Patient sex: M
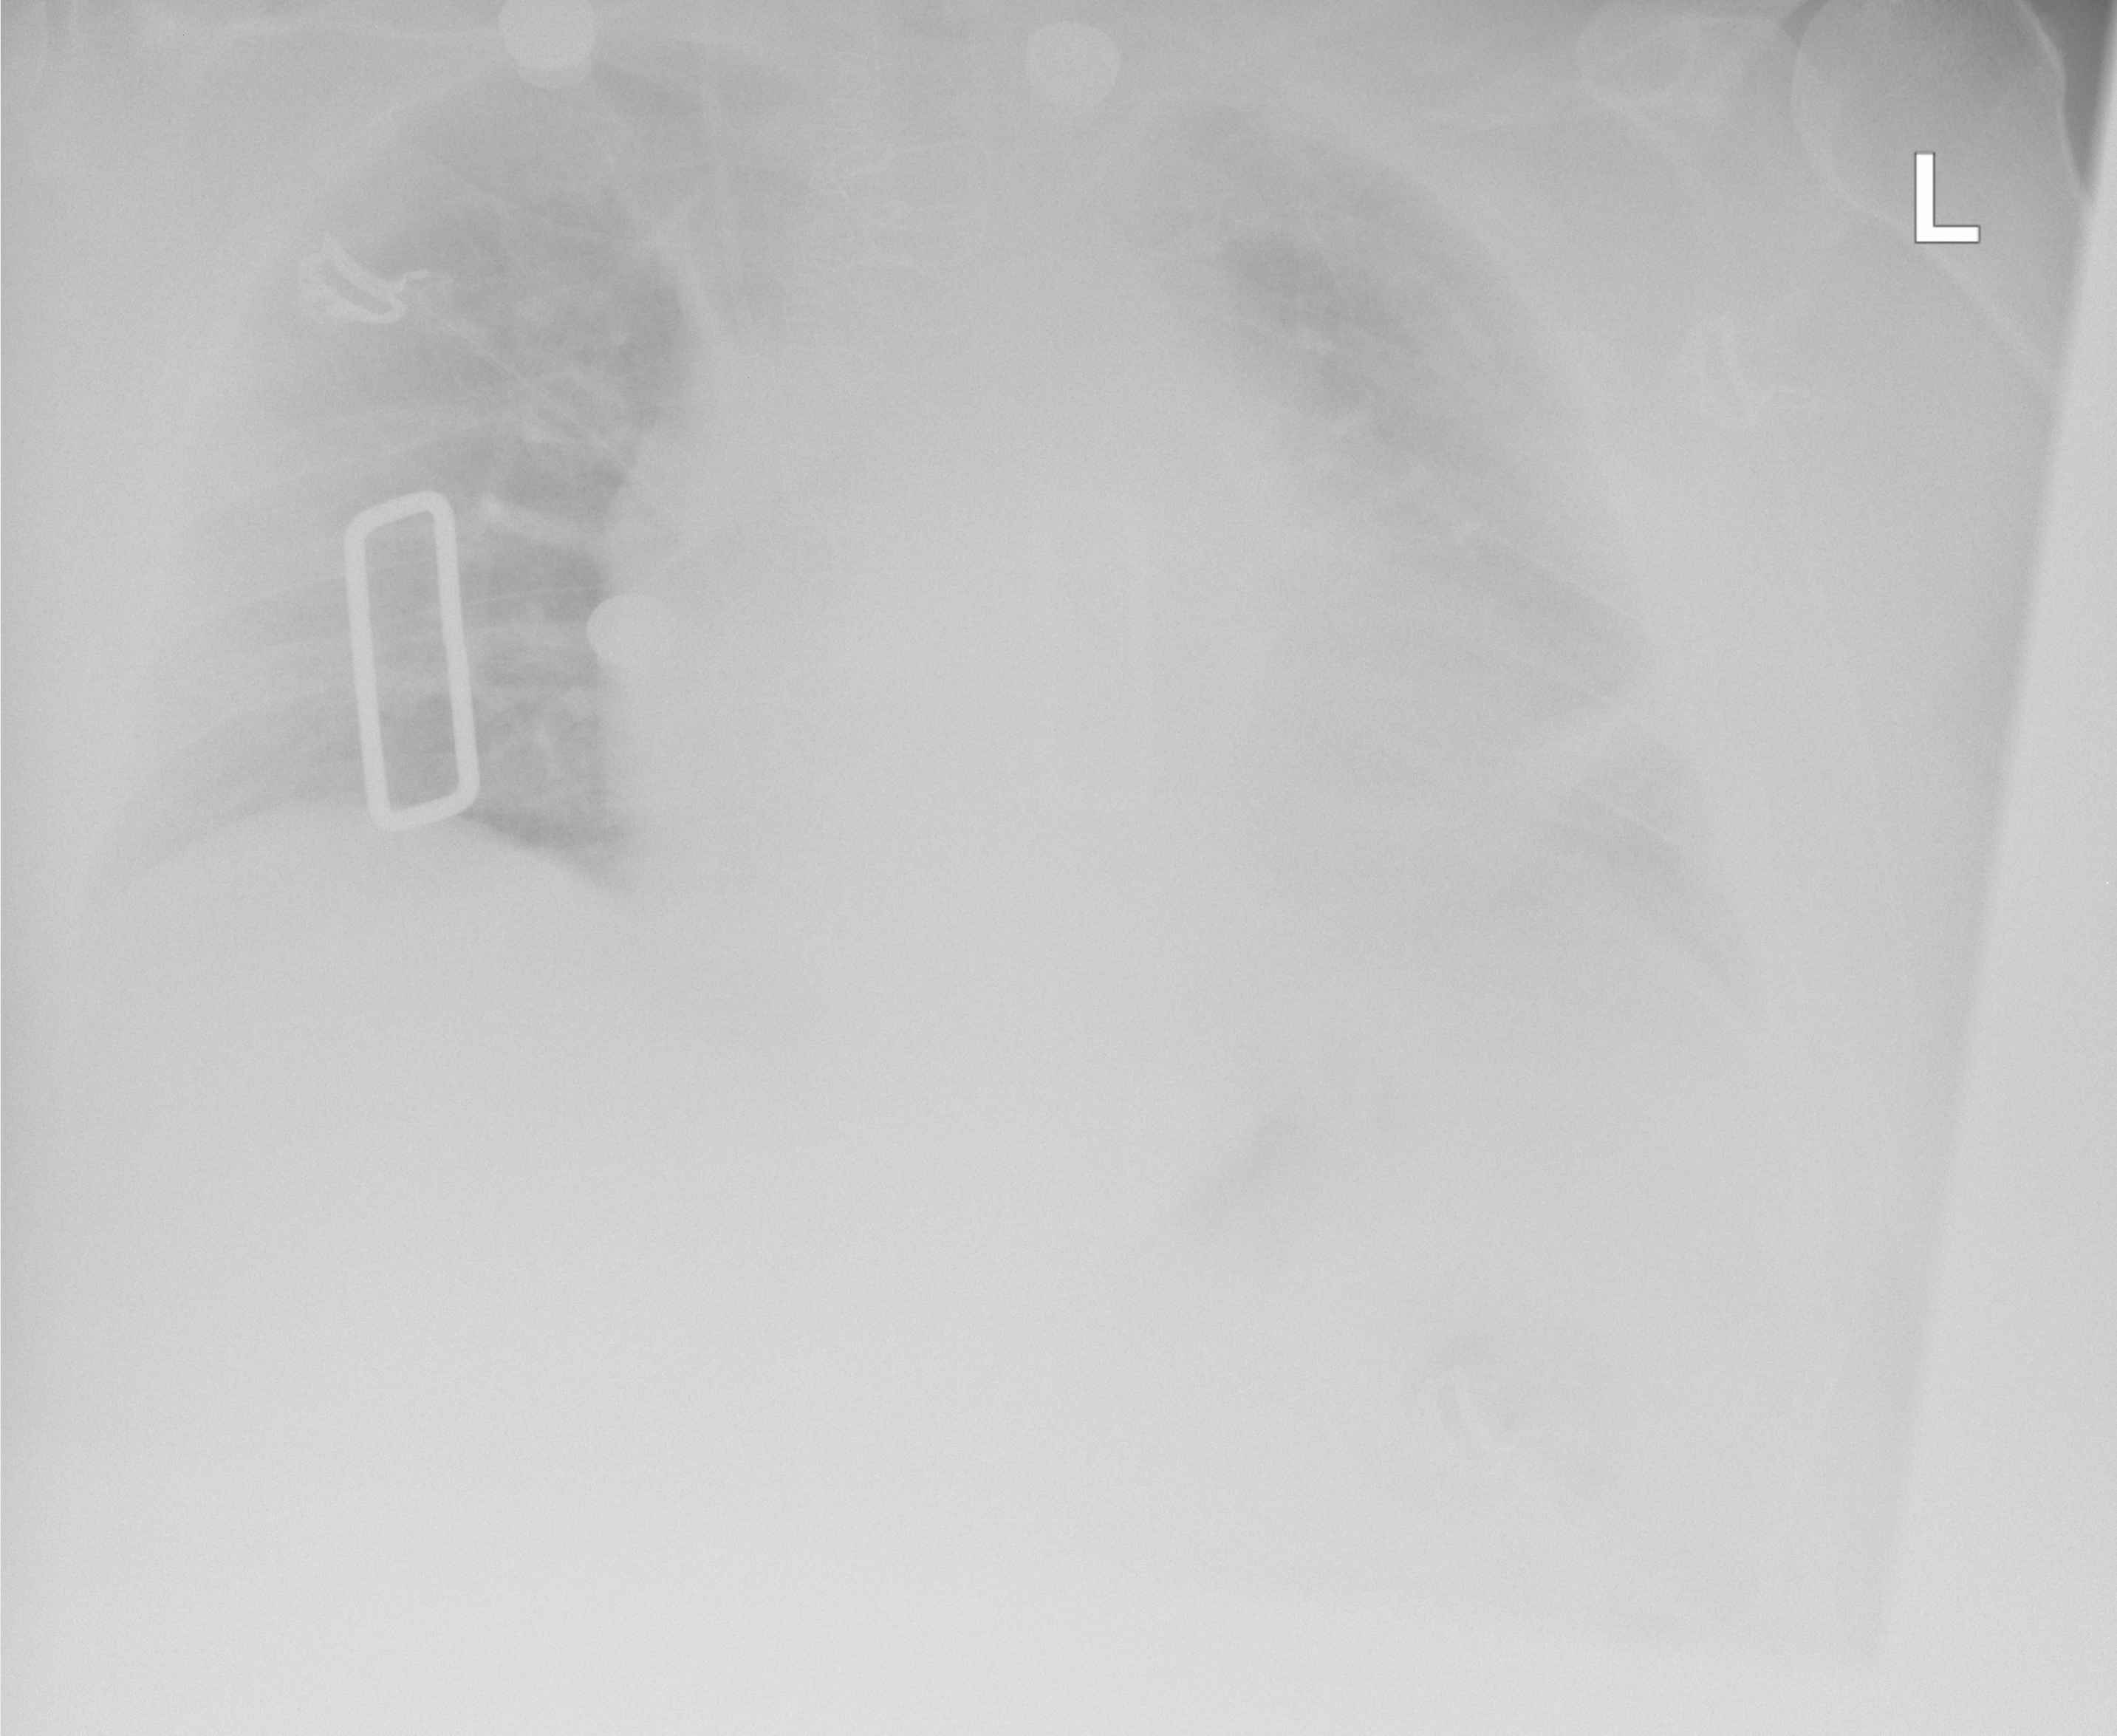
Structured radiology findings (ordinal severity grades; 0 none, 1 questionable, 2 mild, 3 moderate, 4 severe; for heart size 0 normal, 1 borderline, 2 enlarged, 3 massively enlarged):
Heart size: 2
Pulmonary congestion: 2
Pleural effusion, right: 0
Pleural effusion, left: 2
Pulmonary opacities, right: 0
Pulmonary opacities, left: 0
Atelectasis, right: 0
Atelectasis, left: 2